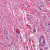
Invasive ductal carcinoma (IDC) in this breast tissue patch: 0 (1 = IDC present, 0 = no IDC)